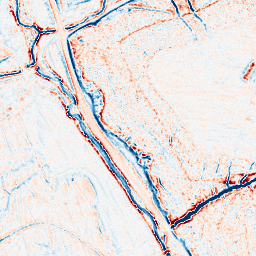
Category: edge_preserving
Decomposition family: bilateral
Decomposition parameters: d: 9
sigma_color: 100
sigma_space: 75
Upsampling method: regularized
Upsampling parameters: scale: 4
lambda_reg: 0.001
Upsampling scale: 4